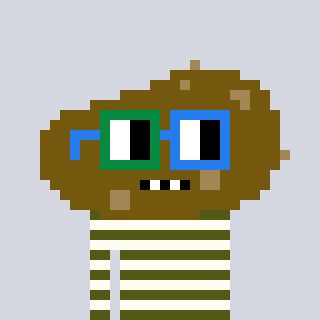
a pixel art character with square green and blue glasses, a potato-shaped head and a grayscale-colored body on a cool background